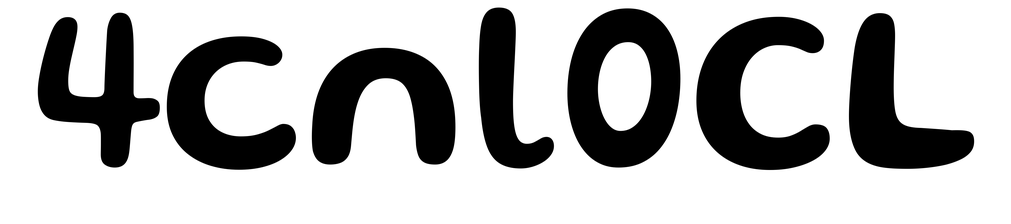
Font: Gluten_Medium